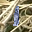
Label: 1